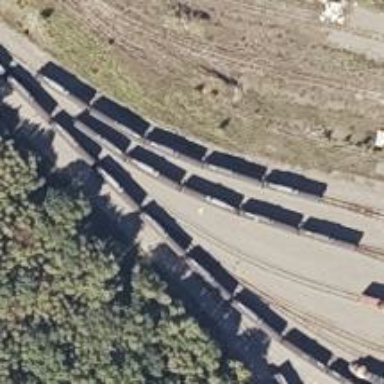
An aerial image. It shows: Railway yard used for servicing trains.